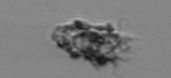
Label: Tintinnopsis